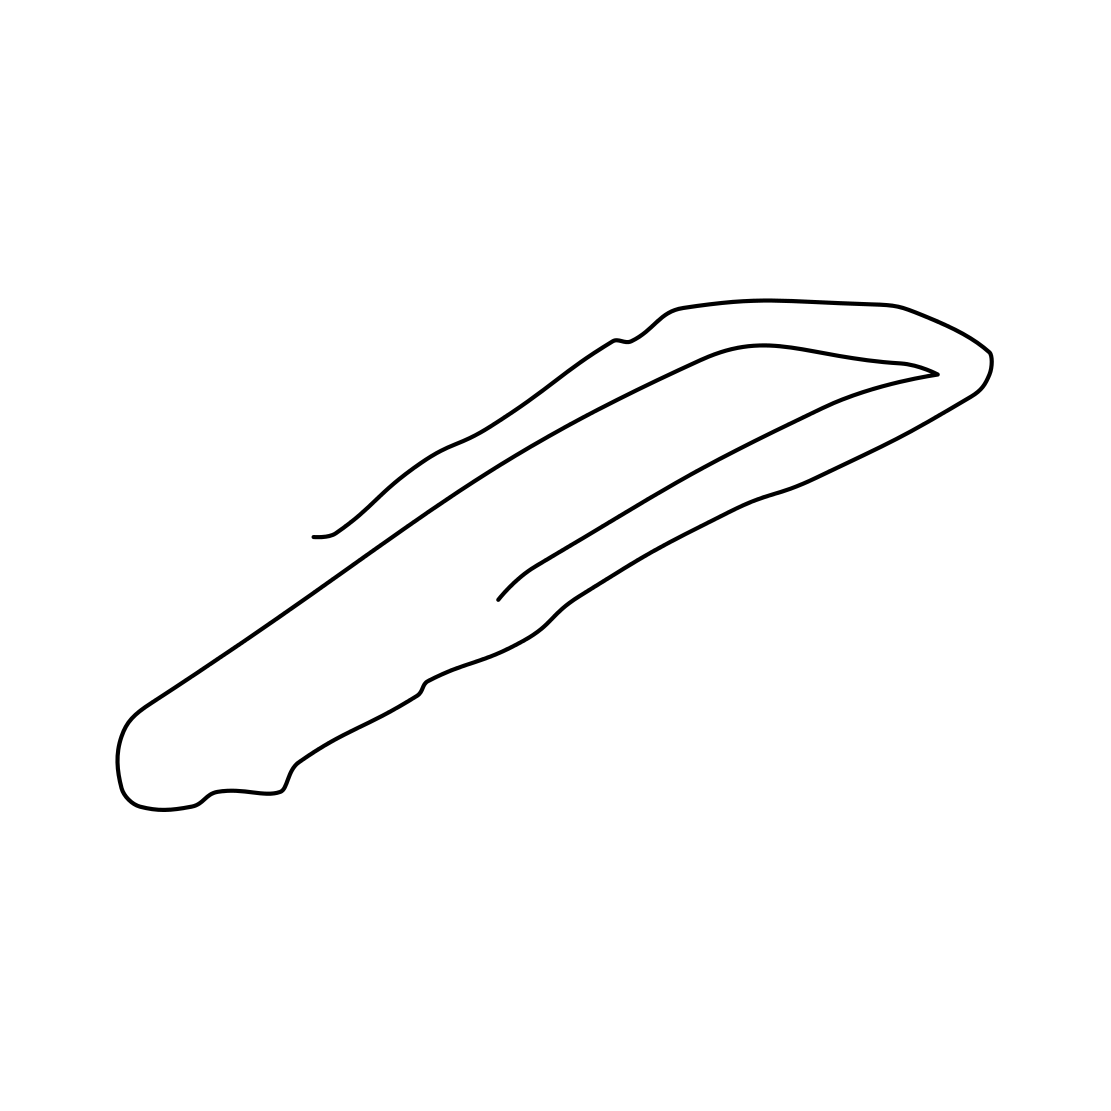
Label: paper clip